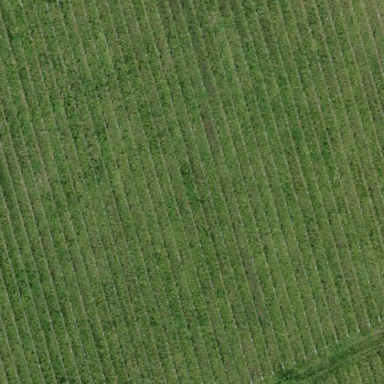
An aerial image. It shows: Vineyard.